Question: When i try to import the sample project in android studio from below URL of developers.android .com
<URL>
and i getting below error in android studio

What was i made mistake to import that.
Please give me suggestions to import this project.
Thanks for reply.
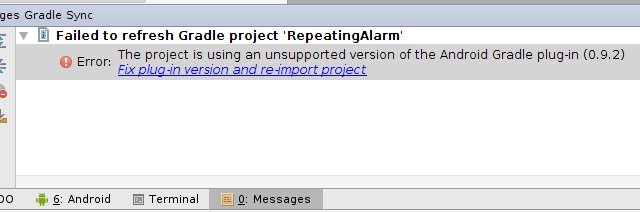
Answer: Just click on the hyperlink and Android Studio will fix it. As you can see from screenshot it is using Android Gradle plugin 0.9.2, but require newer maybe 0.11.+ as you are using Android Studio 0.6.1
Bellow is build.gradle file as you should have in RepeatingAlarmSample folder in order for application to work. Your Android SDK should be up-to-date build tools 19.1 and as I mention in comments use Gradle 1.10, 1.11 or 1.12
'''
buildscript {
repositories {
mavenCentral()
}
dependencies {
classpath 'com.android.tools.build:gradle:0.11.+'
}
}
apply plugin: 'android'
android {
compileSdkVersion 19
buildToolsVersion "19.1.0"
}
dependencies {
compile "com.android.support:support-v4:19.1.+"
}
'''